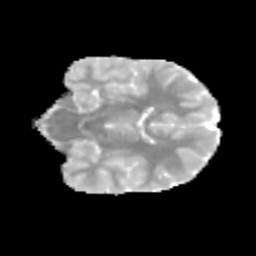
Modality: MD
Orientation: coronal
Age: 11
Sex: male
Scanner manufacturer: siemens
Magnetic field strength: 3 T
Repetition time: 3.8 s
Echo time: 0.07 s